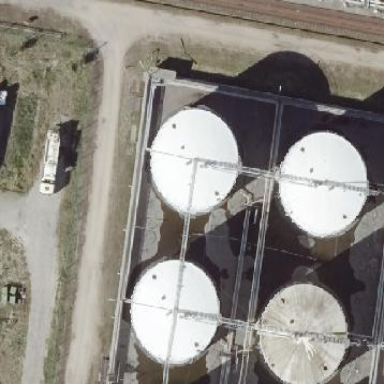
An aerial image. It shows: Storage tank which is man-made and housed in building.